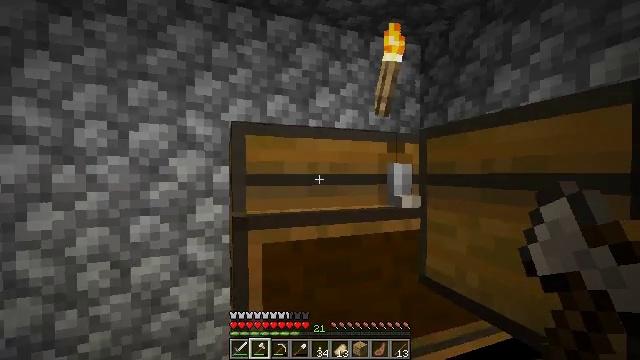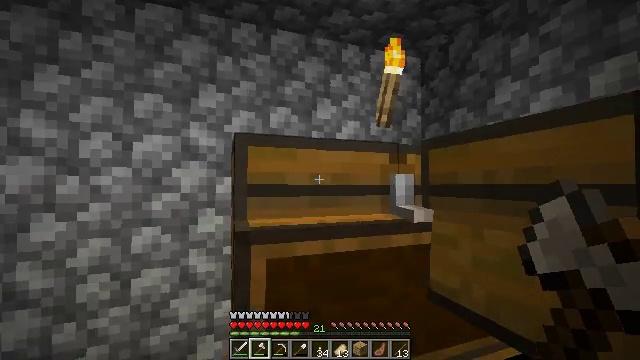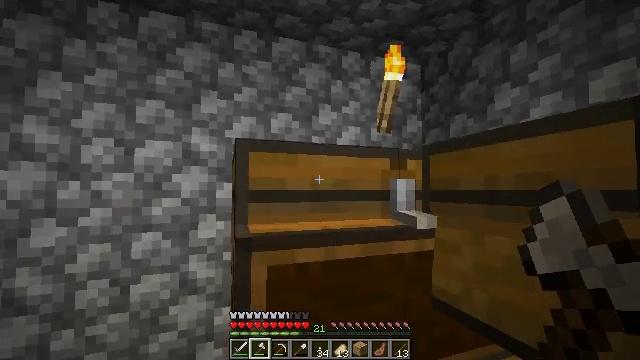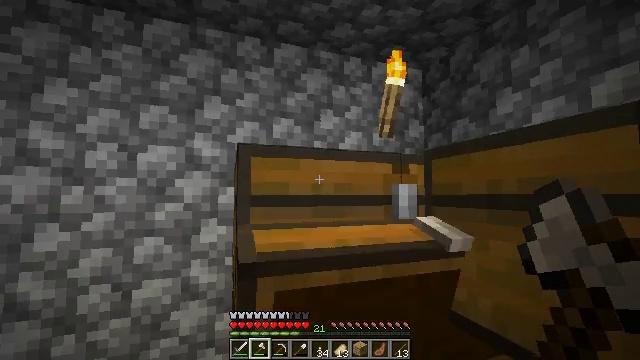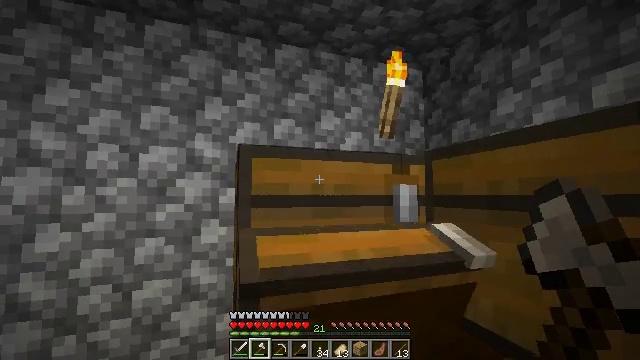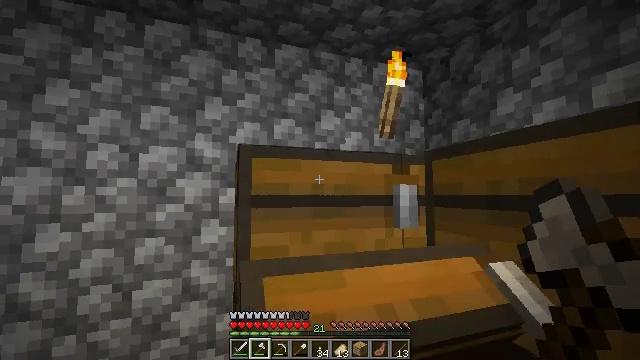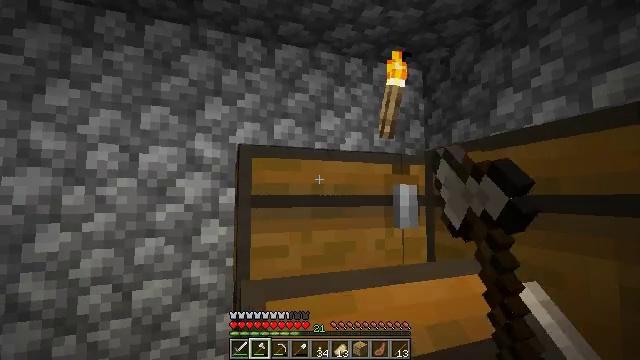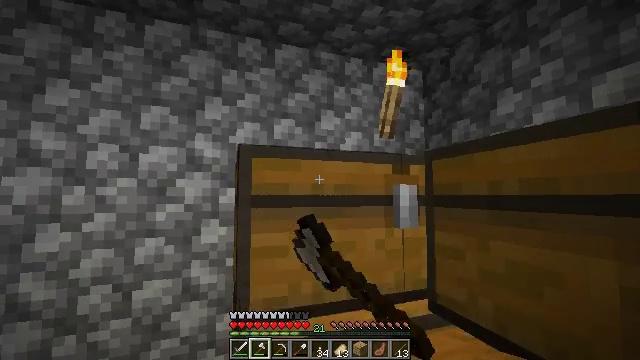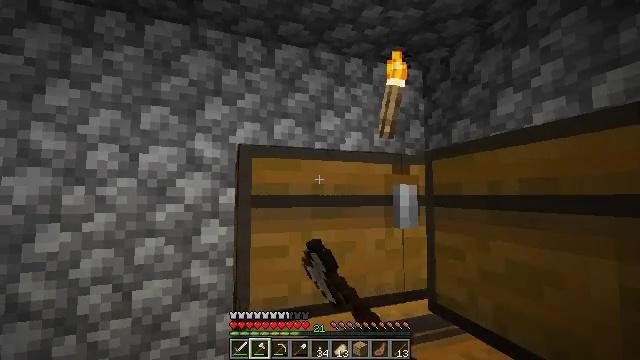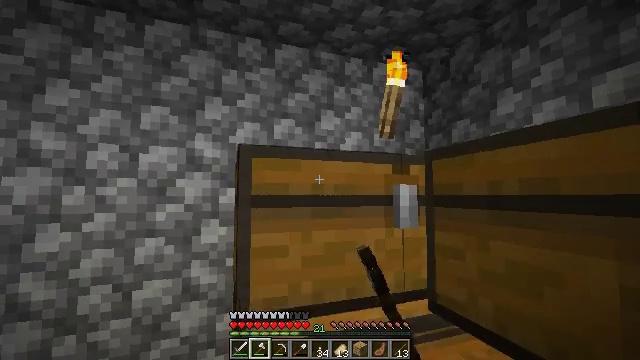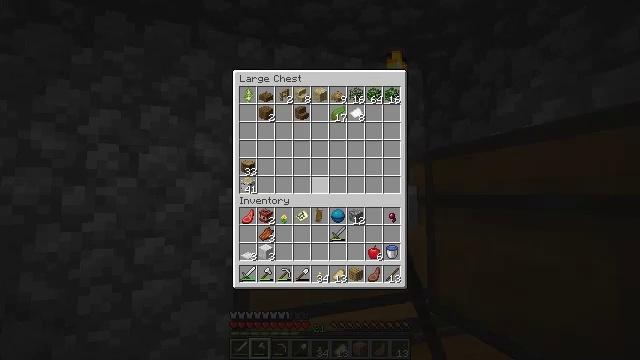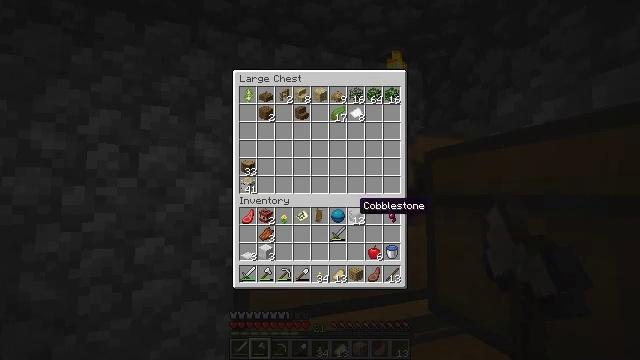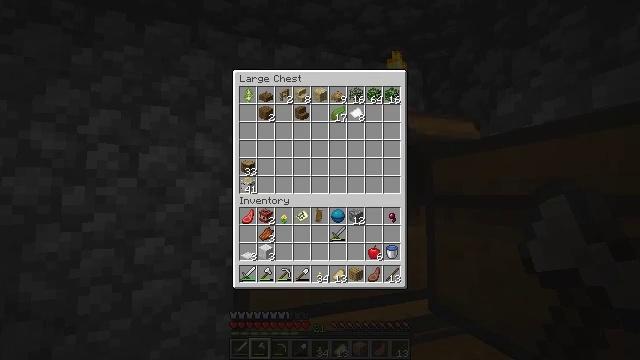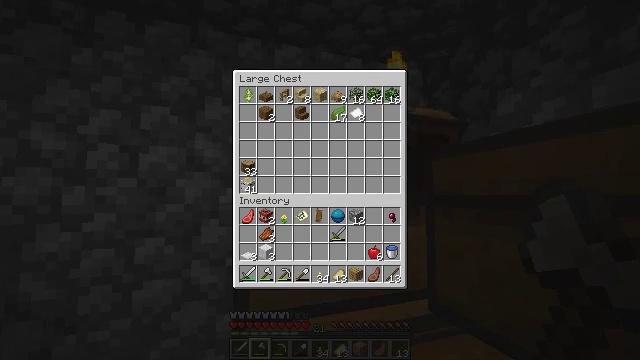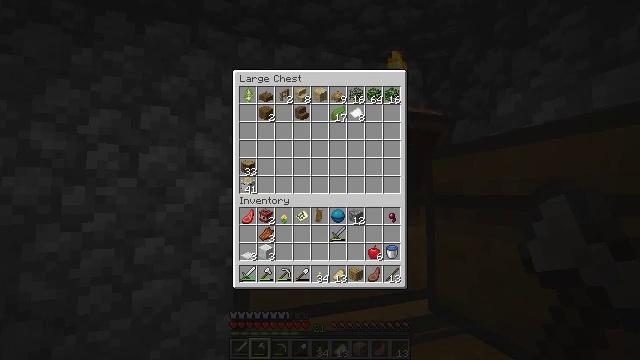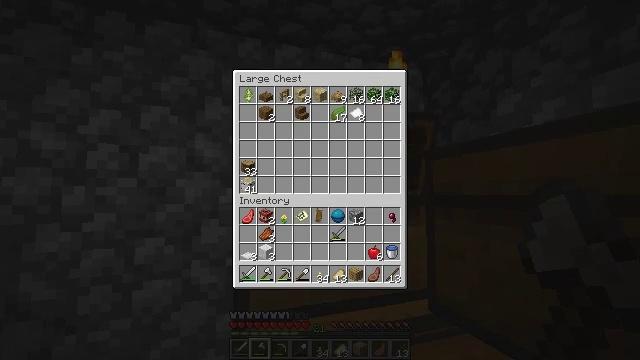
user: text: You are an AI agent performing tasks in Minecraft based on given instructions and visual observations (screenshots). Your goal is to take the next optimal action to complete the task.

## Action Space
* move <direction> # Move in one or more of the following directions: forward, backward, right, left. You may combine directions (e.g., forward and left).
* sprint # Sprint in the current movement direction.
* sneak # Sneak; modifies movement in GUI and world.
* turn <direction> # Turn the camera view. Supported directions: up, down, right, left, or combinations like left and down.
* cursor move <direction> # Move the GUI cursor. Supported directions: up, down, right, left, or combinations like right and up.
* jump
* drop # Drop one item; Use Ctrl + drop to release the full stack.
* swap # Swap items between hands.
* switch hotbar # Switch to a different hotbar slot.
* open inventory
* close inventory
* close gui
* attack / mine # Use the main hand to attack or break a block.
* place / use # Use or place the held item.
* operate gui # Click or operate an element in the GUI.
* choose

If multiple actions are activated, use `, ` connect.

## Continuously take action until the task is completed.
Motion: motion action
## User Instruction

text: Reclaim the chest into your inventory.
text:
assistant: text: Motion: turn up
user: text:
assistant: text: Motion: turn up
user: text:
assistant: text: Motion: turn up
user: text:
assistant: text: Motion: no_op
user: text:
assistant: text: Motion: use / place
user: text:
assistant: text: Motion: use / place
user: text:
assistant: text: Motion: use / place
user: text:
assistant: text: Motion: no_op
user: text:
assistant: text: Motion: no_op
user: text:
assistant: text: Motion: open gui
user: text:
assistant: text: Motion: cursor move right and down
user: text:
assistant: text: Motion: sneak, cursor move right and down
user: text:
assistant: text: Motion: sneak, cursor move right and down
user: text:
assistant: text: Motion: sneak
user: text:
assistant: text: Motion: sneak
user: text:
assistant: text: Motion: sneak
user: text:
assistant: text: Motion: sneak, cursor move left
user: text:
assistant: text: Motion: sneak, cursor move left
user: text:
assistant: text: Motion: sneak, cursor move left
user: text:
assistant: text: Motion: sneak, cursor move left
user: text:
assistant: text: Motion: sneak
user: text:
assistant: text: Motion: sneak
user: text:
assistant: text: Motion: sneak
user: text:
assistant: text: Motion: sneak
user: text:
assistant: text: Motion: sneak
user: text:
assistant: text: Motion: sneak
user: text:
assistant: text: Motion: sneak
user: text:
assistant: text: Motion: sneak, operate gui
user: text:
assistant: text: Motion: sneak, operate gui
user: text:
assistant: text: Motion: sneak